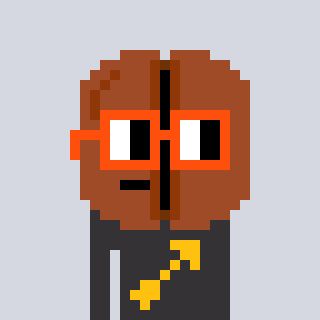
a pixel art character with square orange glasses, a coffeebean-shaped head and a grayscale-colored body on a cool background